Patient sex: M
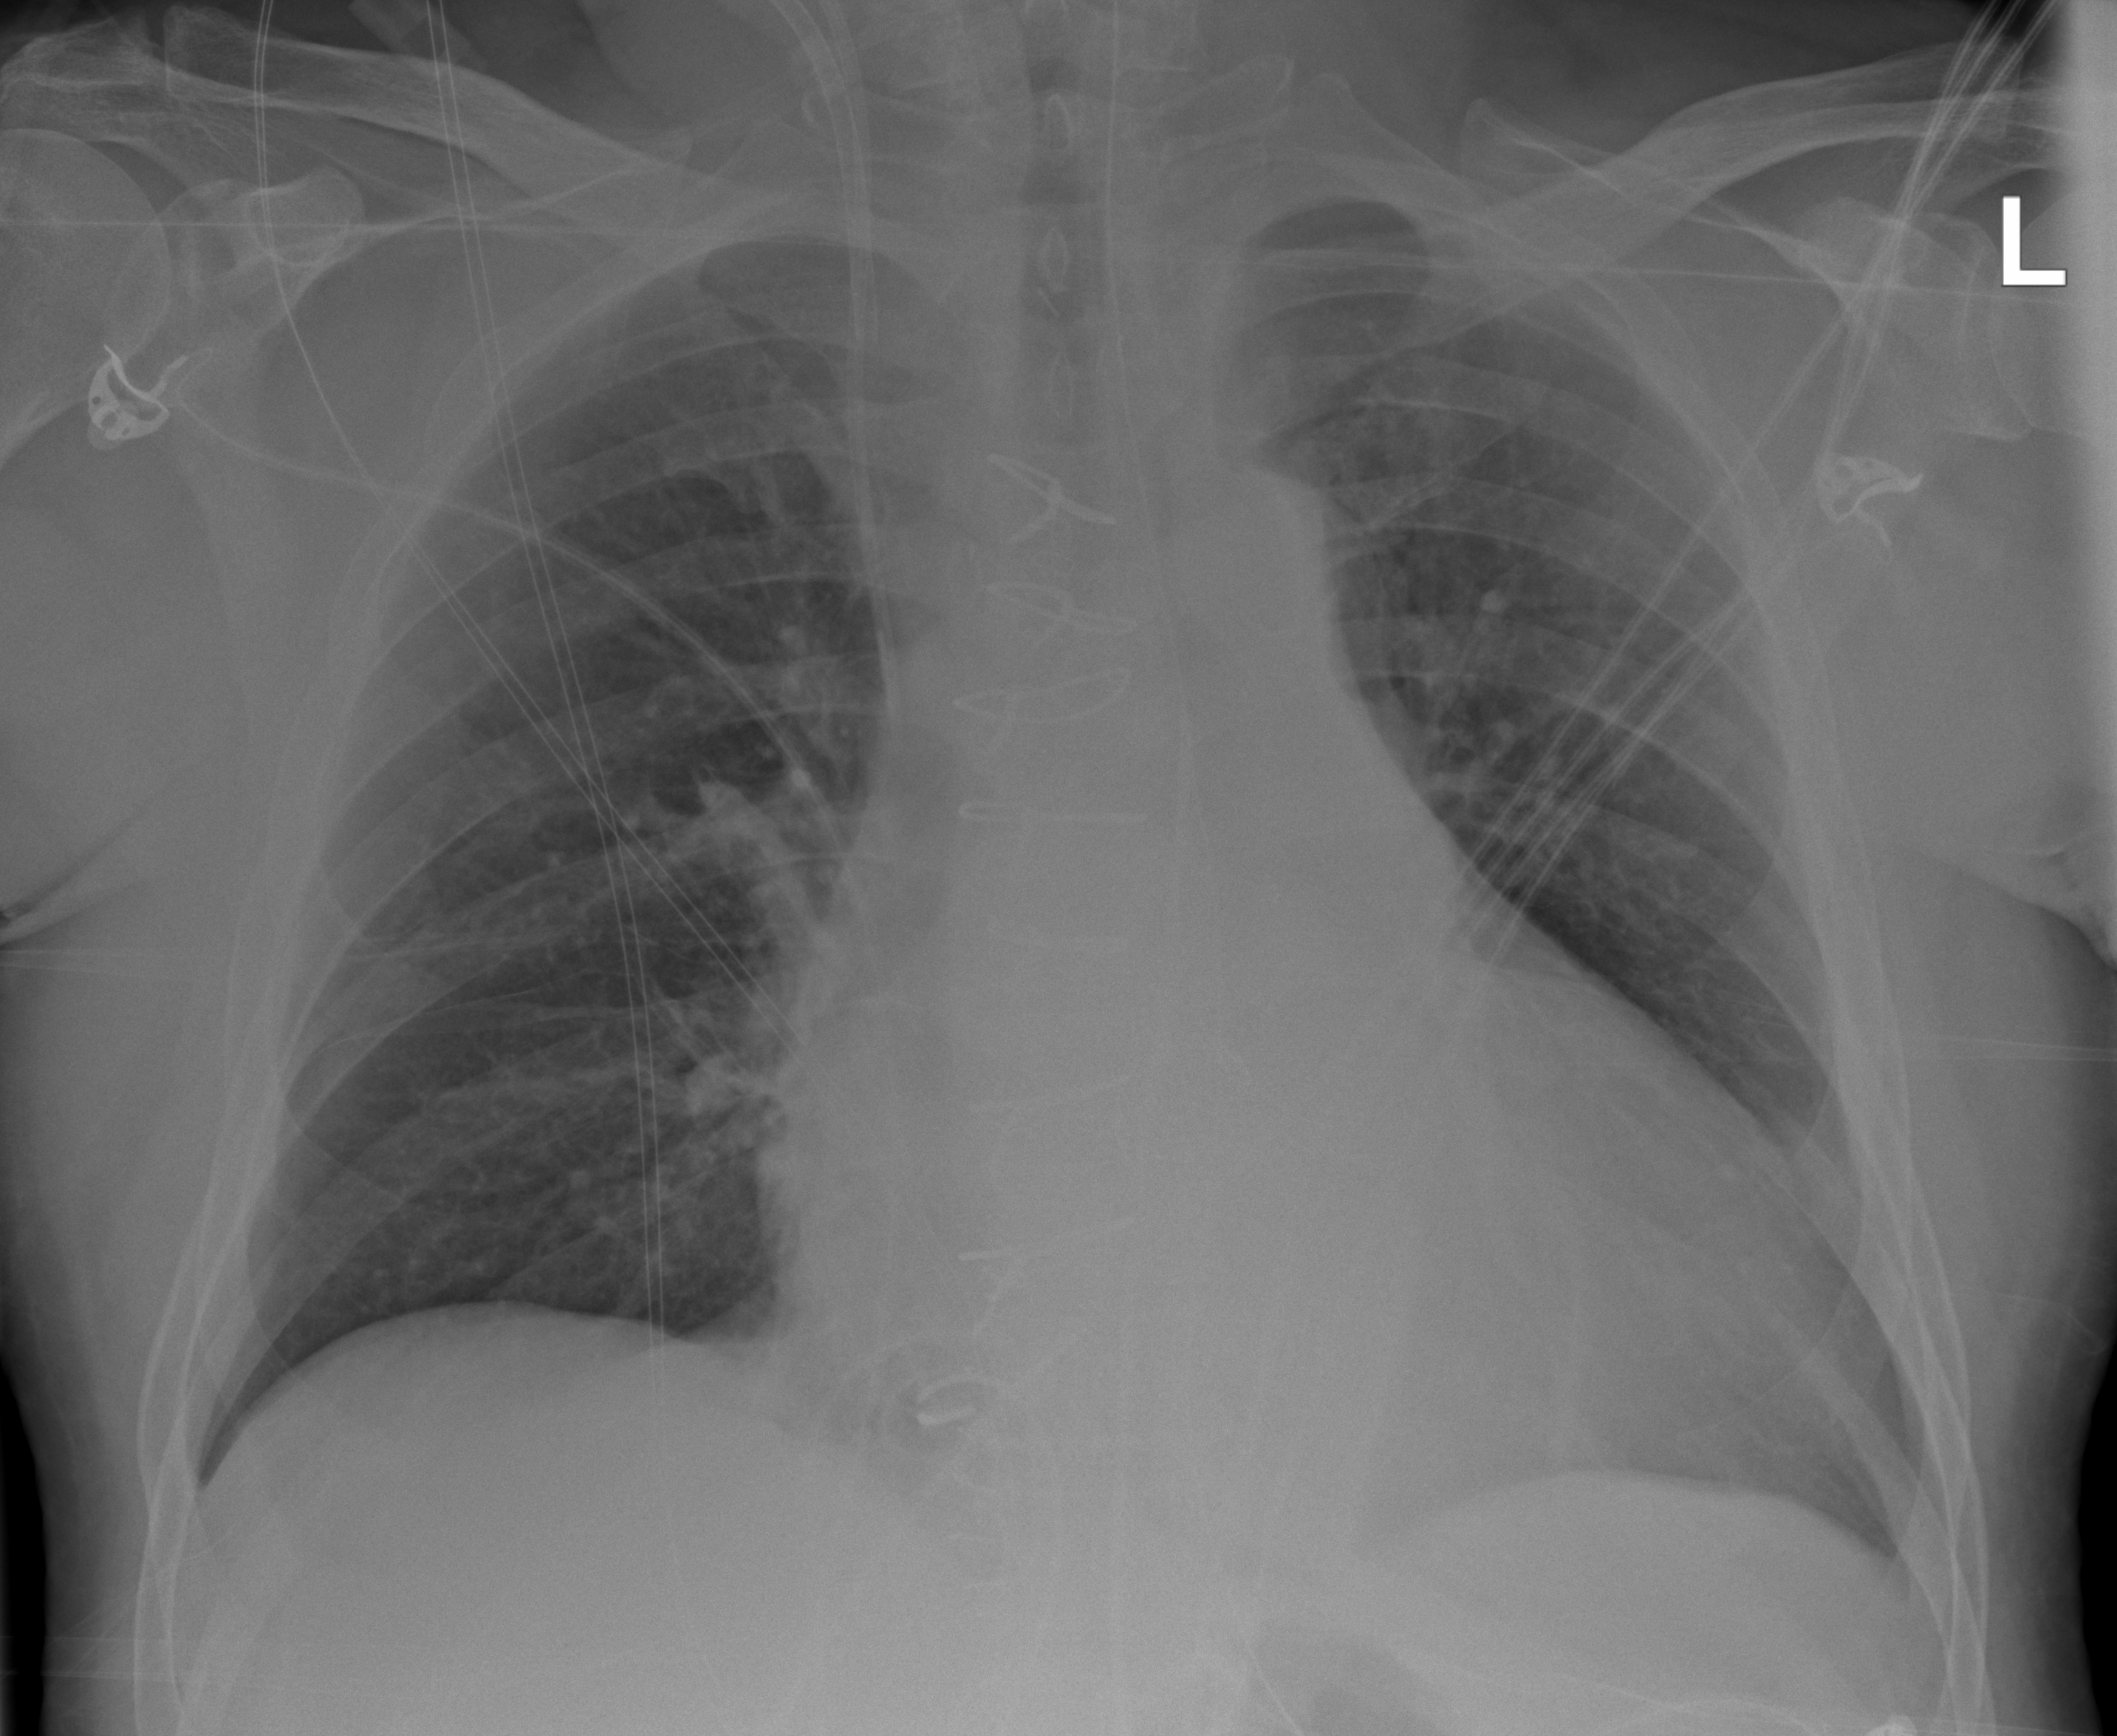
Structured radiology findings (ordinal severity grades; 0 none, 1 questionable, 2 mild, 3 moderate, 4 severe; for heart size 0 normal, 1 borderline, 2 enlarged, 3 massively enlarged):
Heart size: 2
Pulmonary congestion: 0
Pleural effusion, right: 0
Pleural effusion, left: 0
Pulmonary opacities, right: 0
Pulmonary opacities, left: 0
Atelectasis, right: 0
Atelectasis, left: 0